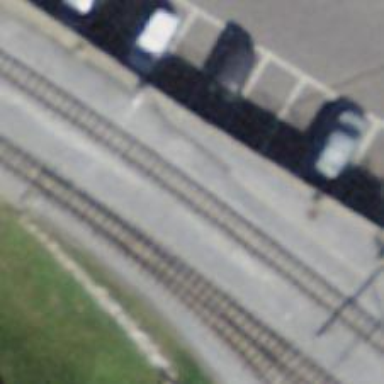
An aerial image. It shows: Narrow-gauge railway track with one electrified contact line.